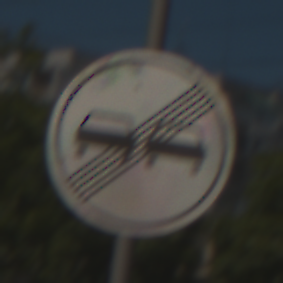
Verkehrszeichen: EndeUeberholverbot
Umgebung: Outdoor, Urban
Tageszeit: Midday
Wetter: Clear
Licht: Natural
Jahreszeit: NotSpecified
Kontrast: HighContrast